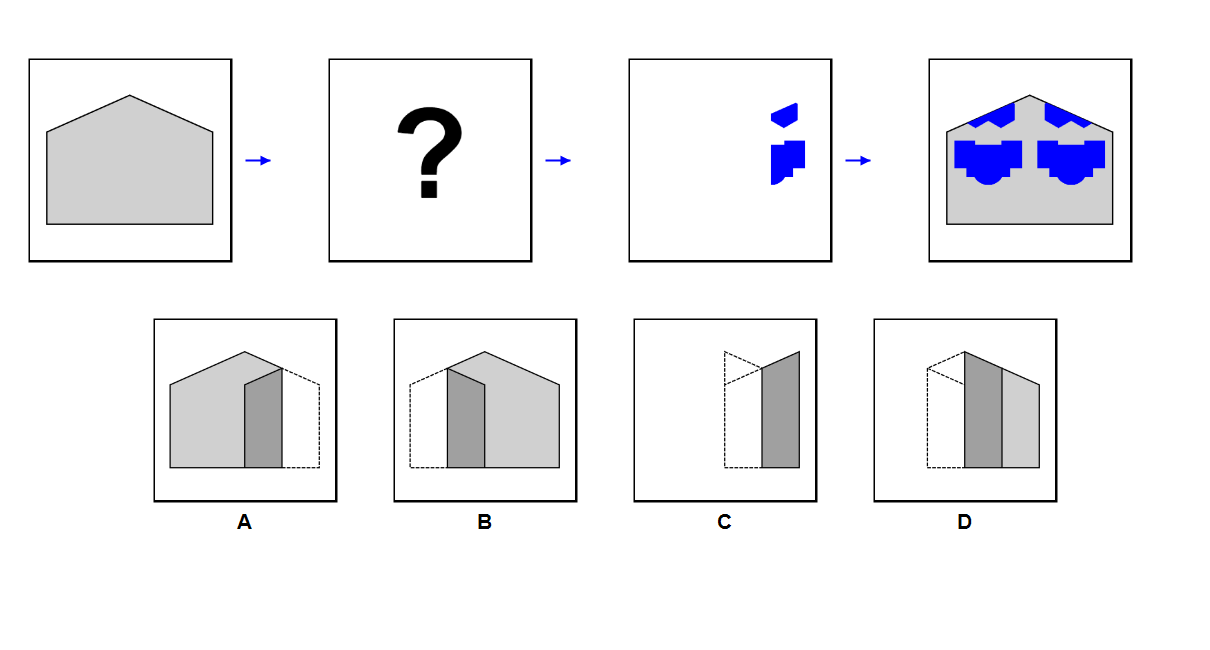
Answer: A